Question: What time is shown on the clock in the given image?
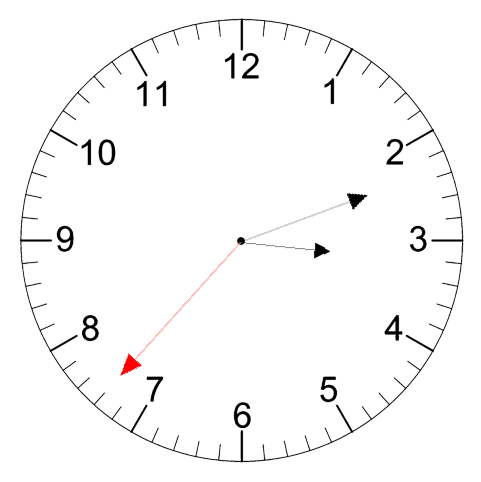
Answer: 03:11:37